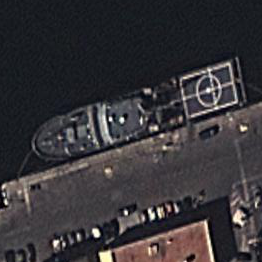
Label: combat